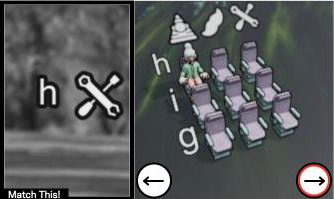
Task: seats
Answer: no